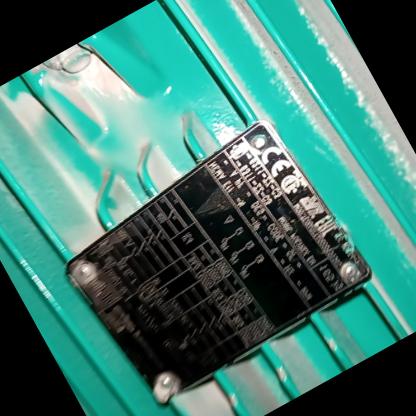
Klasa: tabliczka-znamionowa